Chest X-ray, AP view. Patient: 60 years old, sex F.
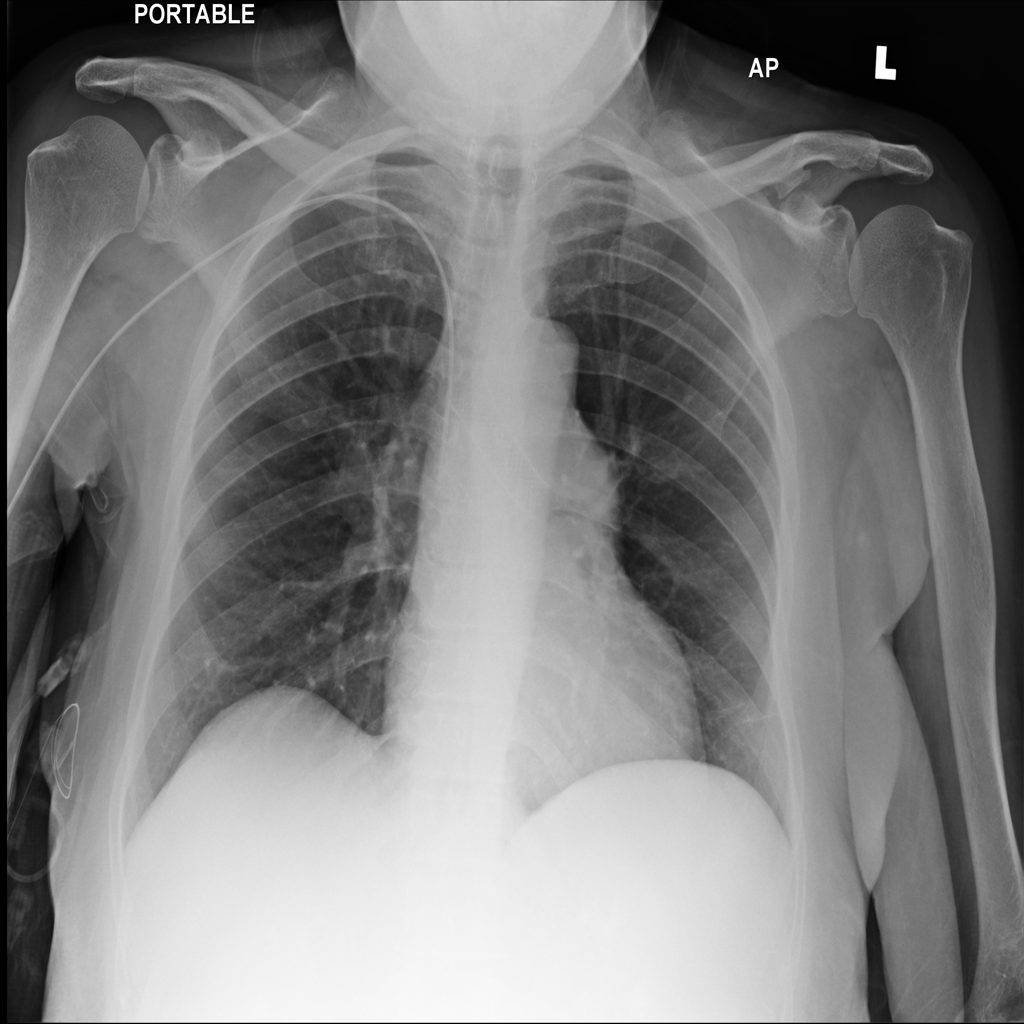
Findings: No Finding